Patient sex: F
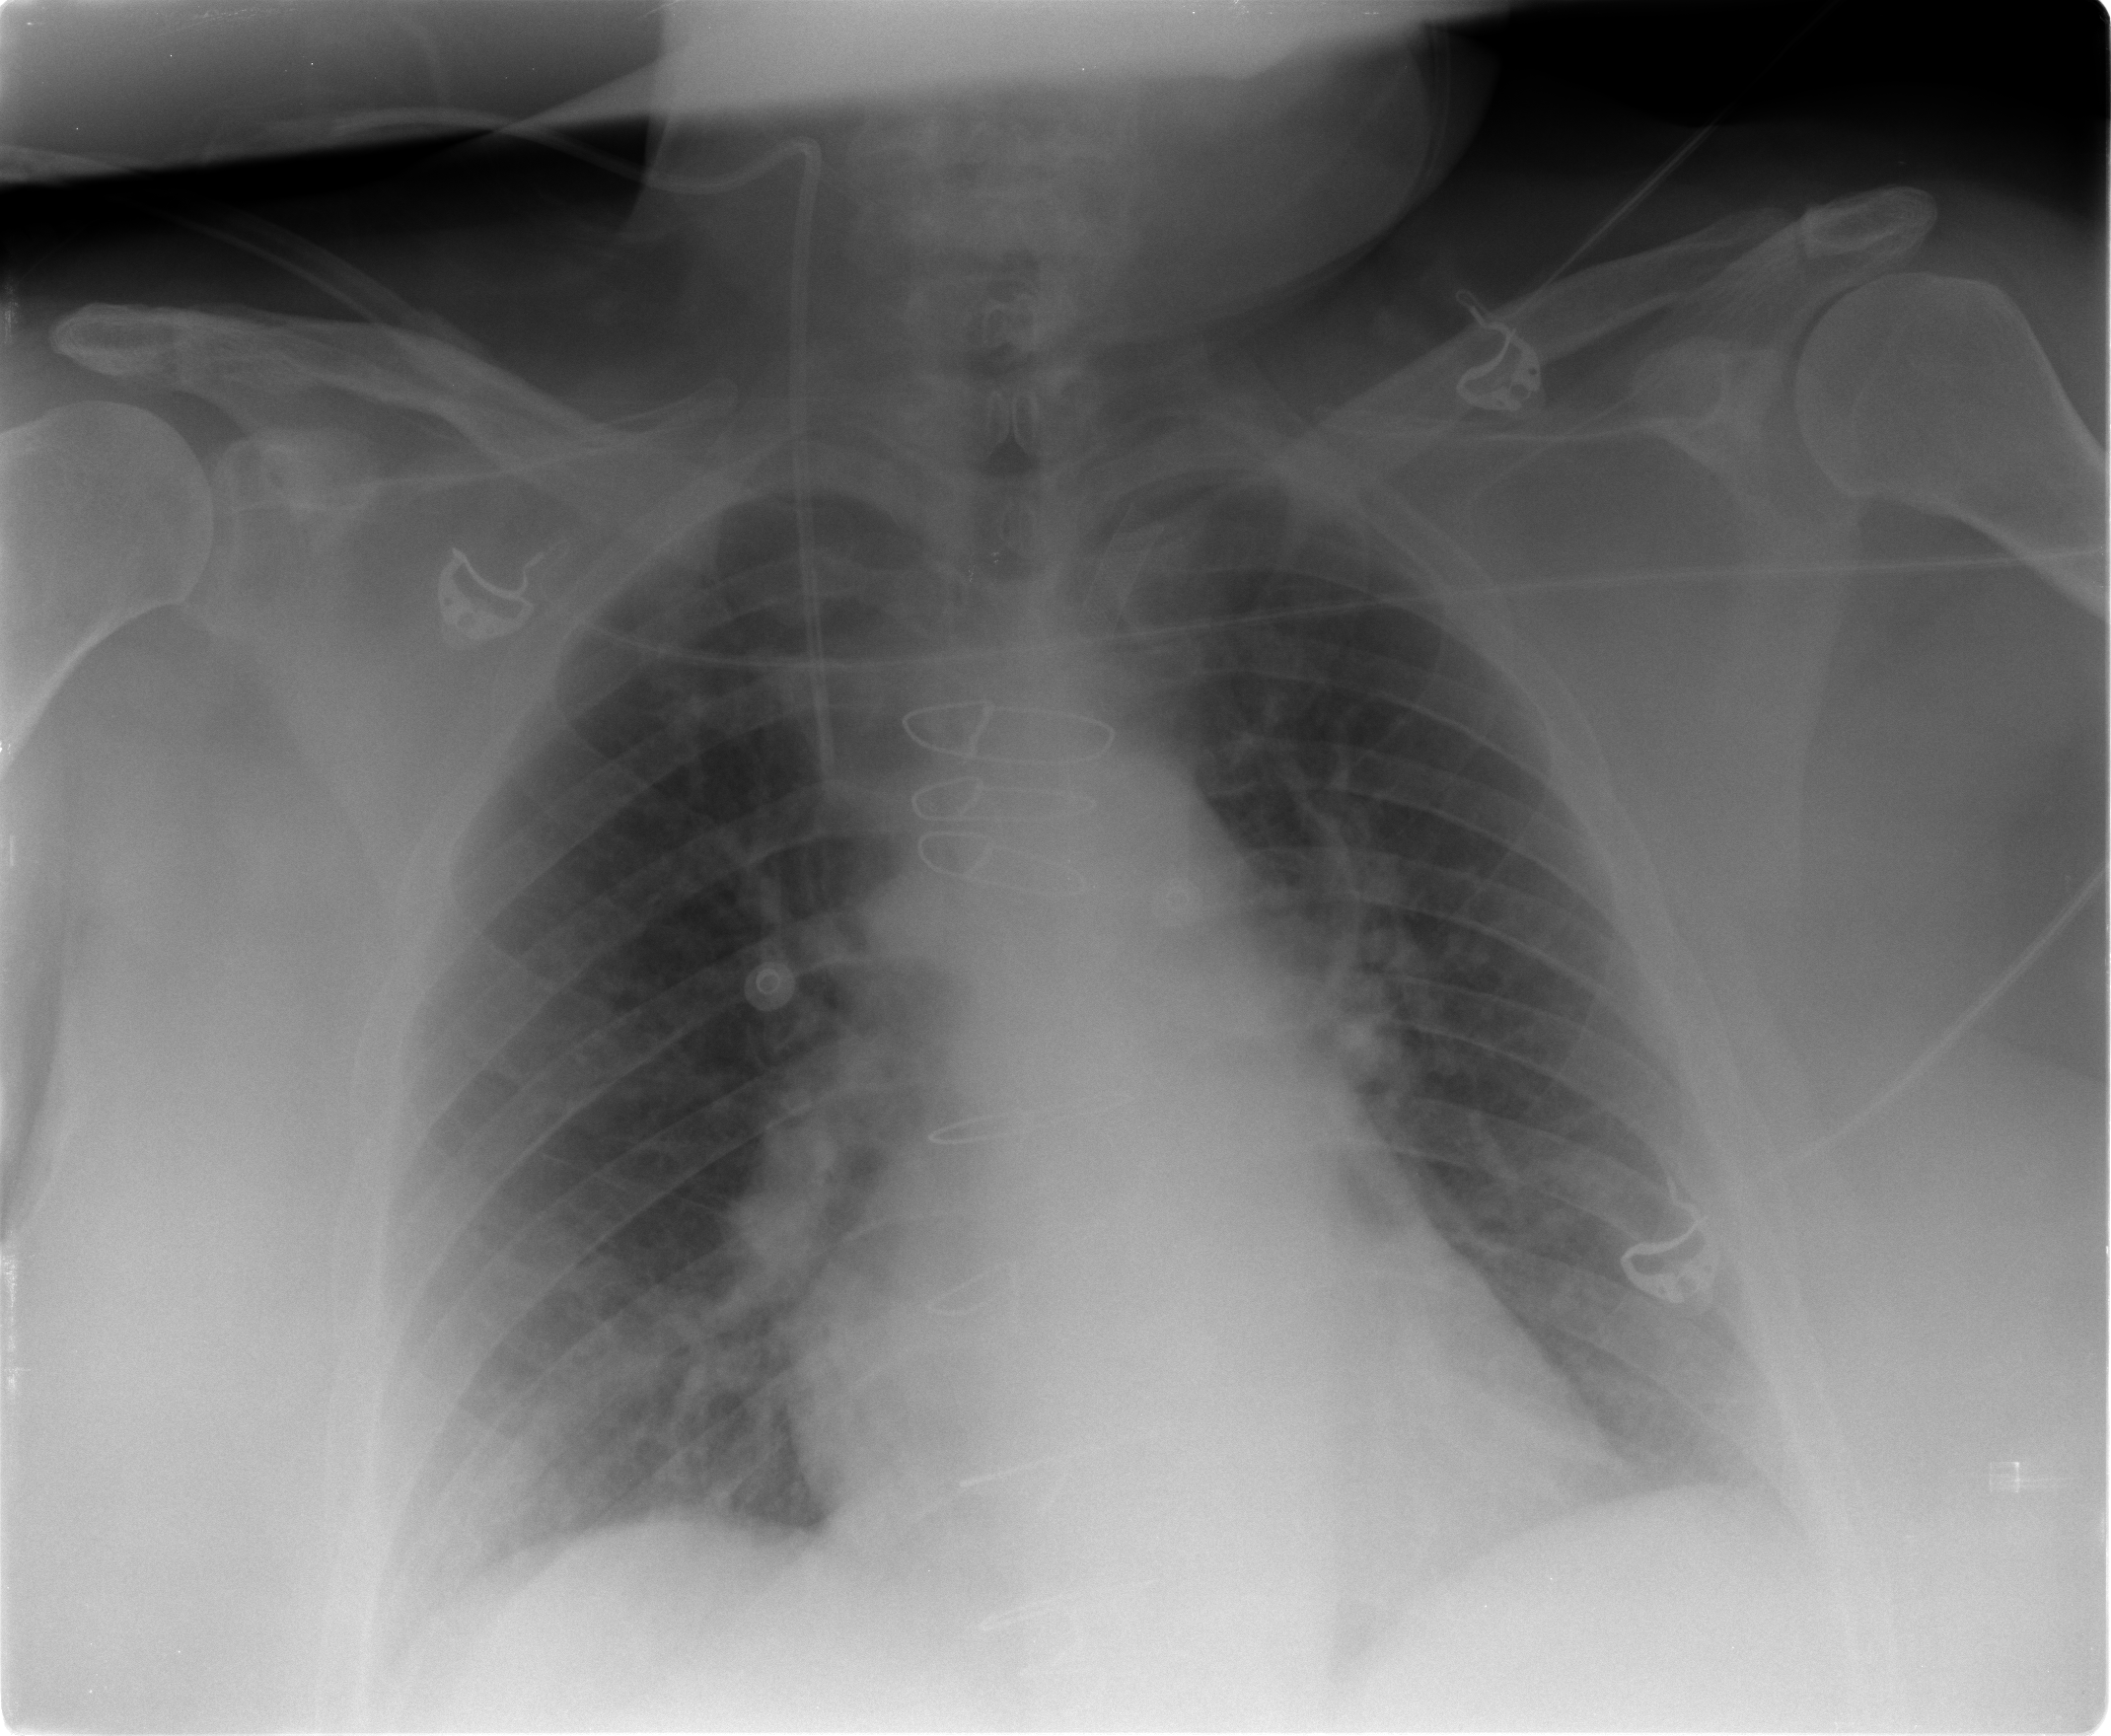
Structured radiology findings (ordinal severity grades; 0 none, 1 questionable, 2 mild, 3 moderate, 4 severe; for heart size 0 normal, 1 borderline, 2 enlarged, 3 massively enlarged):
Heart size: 1
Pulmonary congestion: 1
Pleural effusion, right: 1
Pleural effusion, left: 1
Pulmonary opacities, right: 0
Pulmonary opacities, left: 0
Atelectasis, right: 0
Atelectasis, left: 0